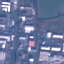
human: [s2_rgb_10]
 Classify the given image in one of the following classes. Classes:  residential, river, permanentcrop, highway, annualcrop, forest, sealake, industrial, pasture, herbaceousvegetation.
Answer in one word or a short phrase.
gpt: Industrial